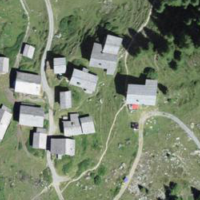
EUNIS habitat code: 26
Species observed at this site:
Corvus corone
Turdus philomelos
Troglodytes troglodytes
Anthus spinoletta
Dendrocopos major
Prunella modularis
Turdus viscivorus
Fringilla coelebs
Buteo buteo
Turdus torquatus
Spinus spinus
Phylloscopus collybita
Aquila chrysaetos
Phoenicurus ochruros
Nucifraga caryocatactes
Falco tinnunculus
Pyrrhocorax graculus
Picus viridis
Motacilla alba
Periparus ater